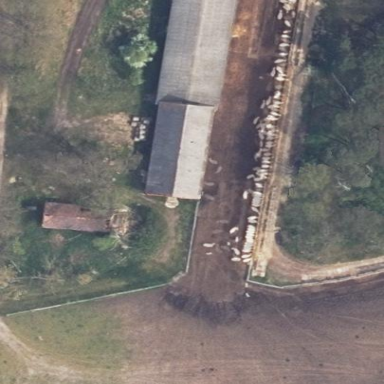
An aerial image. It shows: Cowshed building.